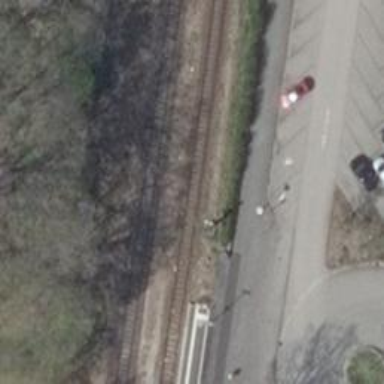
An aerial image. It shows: Railway signal.